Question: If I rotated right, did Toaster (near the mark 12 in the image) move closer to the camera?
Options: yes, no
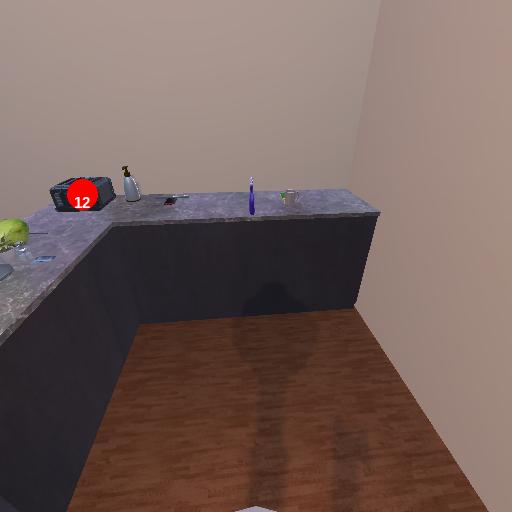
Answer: yes